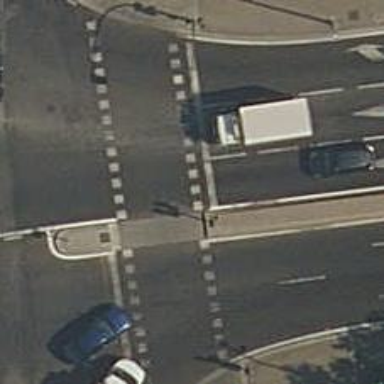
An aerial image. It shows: Road with traffic signals at crossing.